Question: I would like to create such HTML page as provided in picture inside 'div', using CSS.

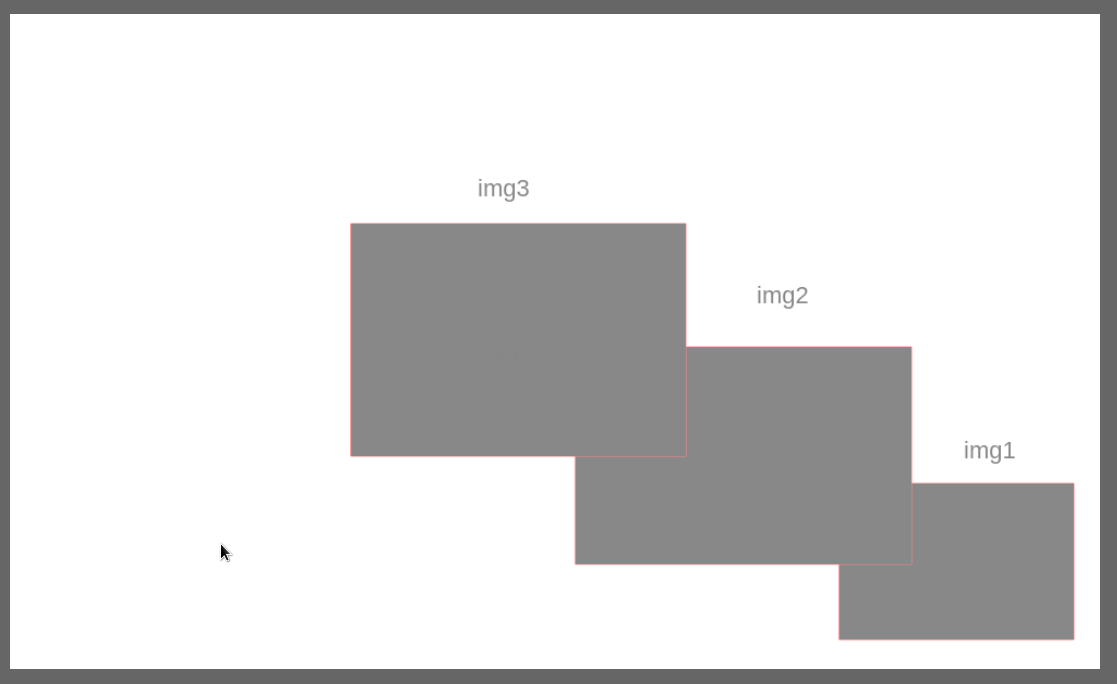
Answer: '''
.container {
height:100vh;
width:100vw;
position:relative;
}
.container > .image {
position:absolute;
height:5rem;
width:10rem;
background:red;
}
.image1 {
bottom:3rem;
right:3rem;
}
.image2 {
background:green !important;
bottom:6rem;
right:6rem;
}
.image3 {
background:aqua !important;
bottom:9rem;
right:9rem;
}
'''
'''
<div class="container">
<div class="image1 image"></div>
<div class="image2 image"></div>
<div class="image3 image"></div>
</div>
'''